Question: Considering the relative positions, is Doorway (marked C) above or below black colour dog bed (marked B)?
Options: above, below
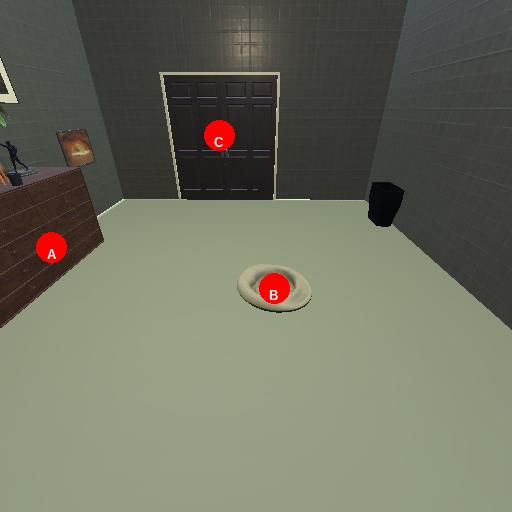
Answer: above